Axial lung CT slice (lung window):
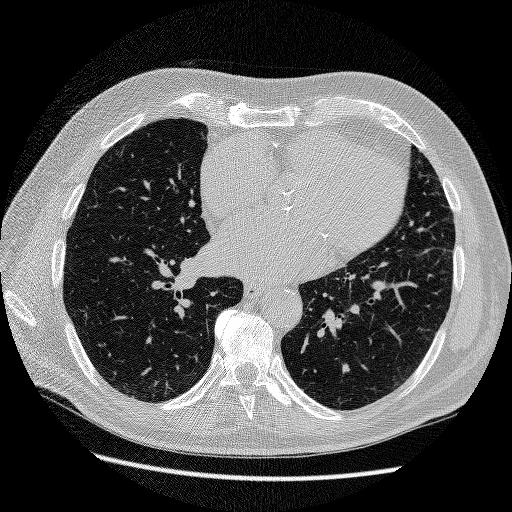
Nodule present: no